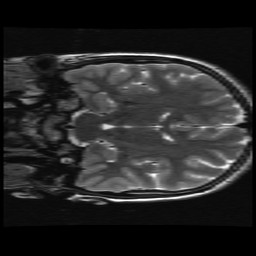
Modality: T2w
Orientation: coronal
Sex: female
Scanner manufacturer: ge
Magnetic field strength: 3 T
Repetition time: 5 s
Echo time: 0.1012 s